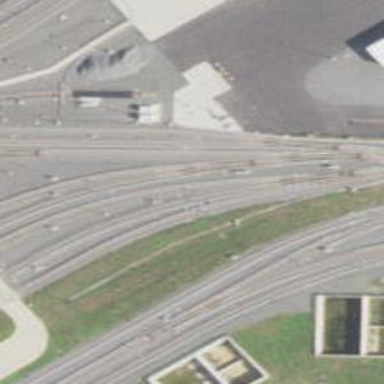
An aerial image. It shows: Electrified rail passing through service yard.